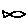
Label: fish